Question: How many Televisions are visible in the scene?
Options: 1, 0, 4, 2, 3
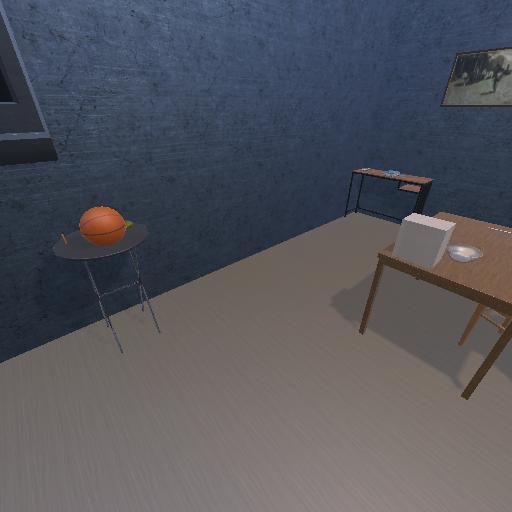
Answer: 1